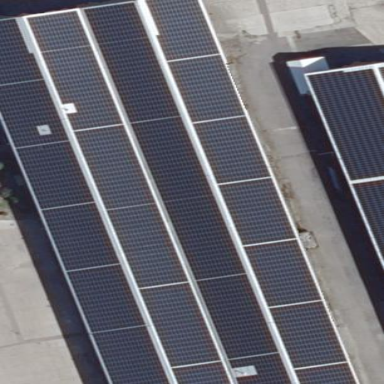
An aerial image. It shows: Building equipped with small solar photovoltaic panel for generating electricity.